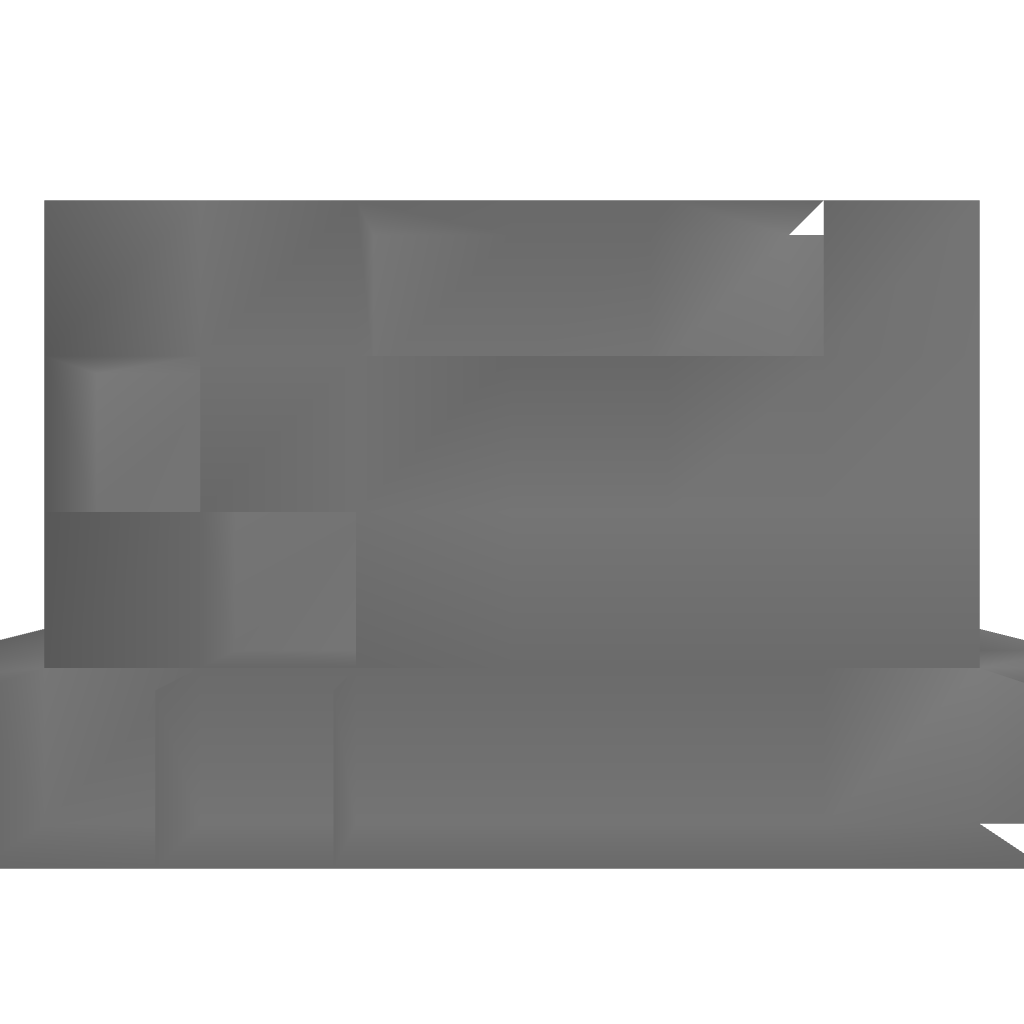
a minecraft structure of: No Night Machine bad low quality